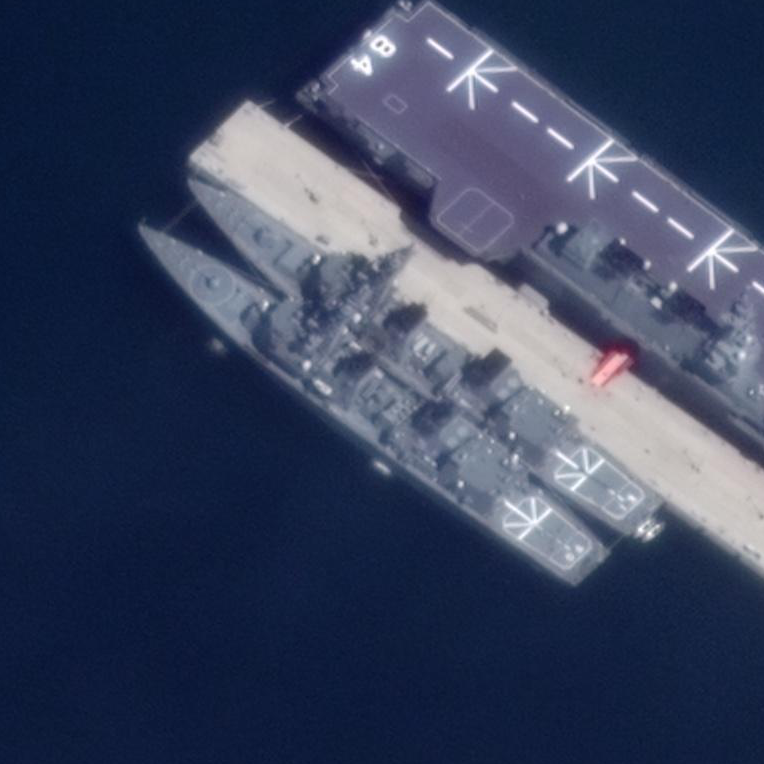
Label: cruiser